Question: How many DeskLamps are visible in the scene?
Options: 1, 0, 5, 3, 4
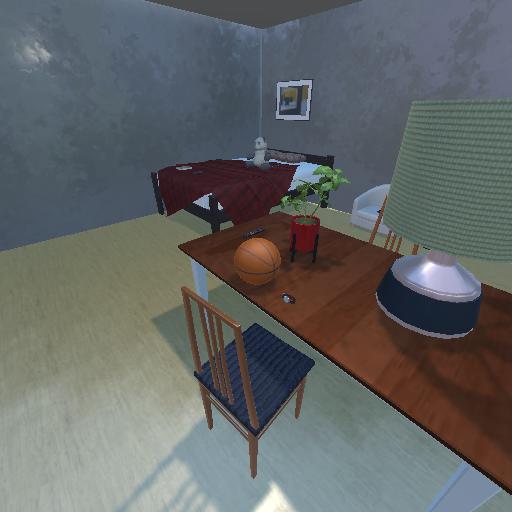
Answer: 1